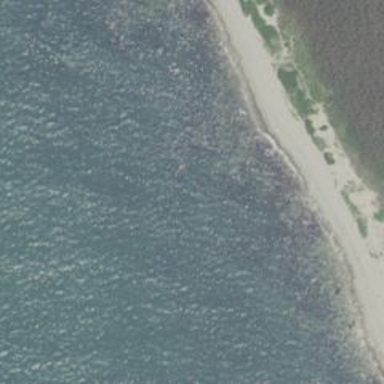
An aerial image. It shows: Beach with gravel surface.